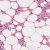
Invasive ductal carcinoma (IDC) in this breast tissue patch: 1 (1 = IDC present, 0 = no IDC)